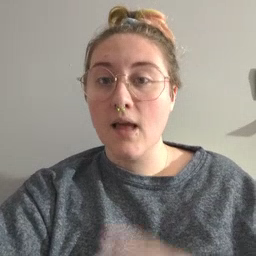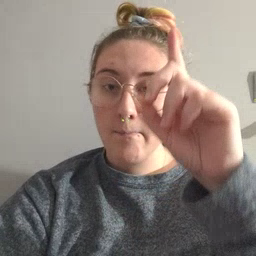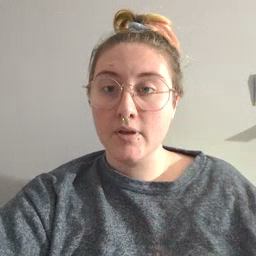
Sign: up